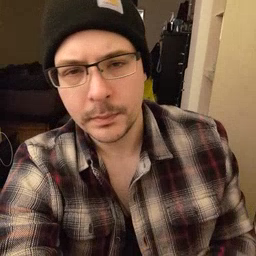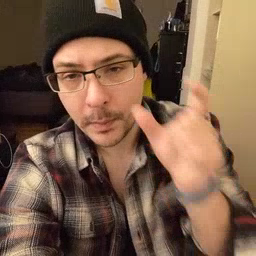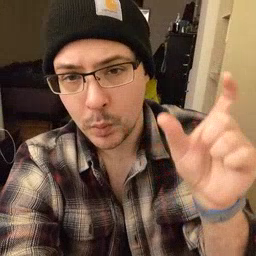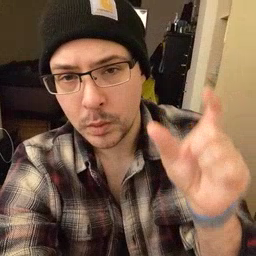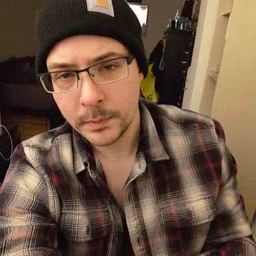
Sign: moon